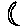
Label: moon